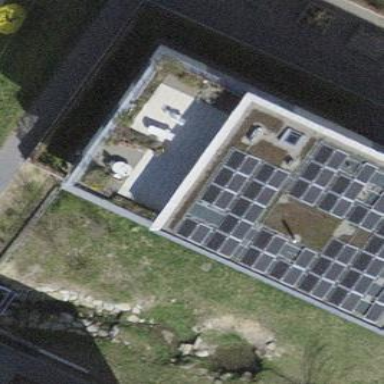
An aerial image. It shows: Solar power generator.